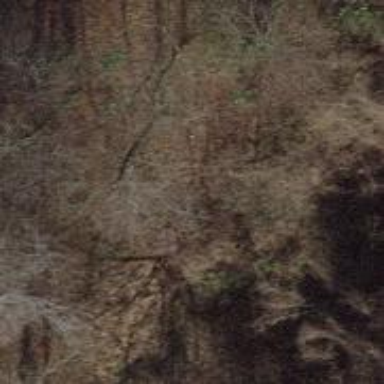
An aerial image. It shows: Path on the ground.